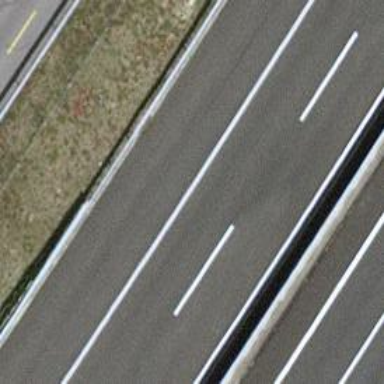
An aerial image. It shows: Motorway.